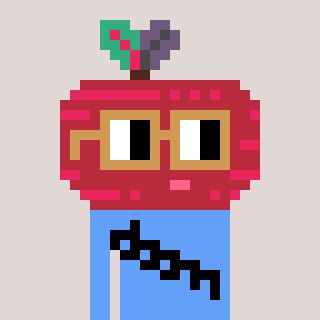
a pixel art character with square brown glasses, a beet-shaped head and a blue-colored body on a warm background